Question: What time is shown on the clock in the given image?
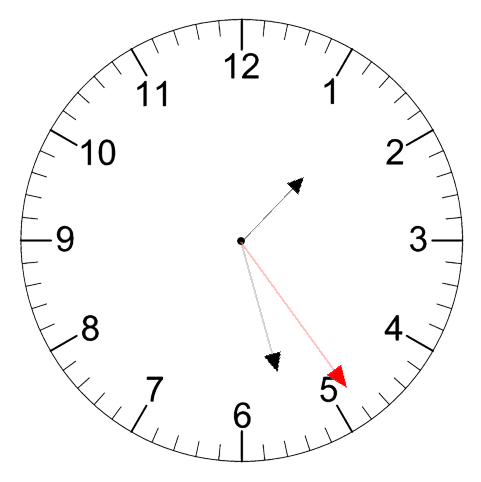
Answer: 01:27:24